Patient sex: F
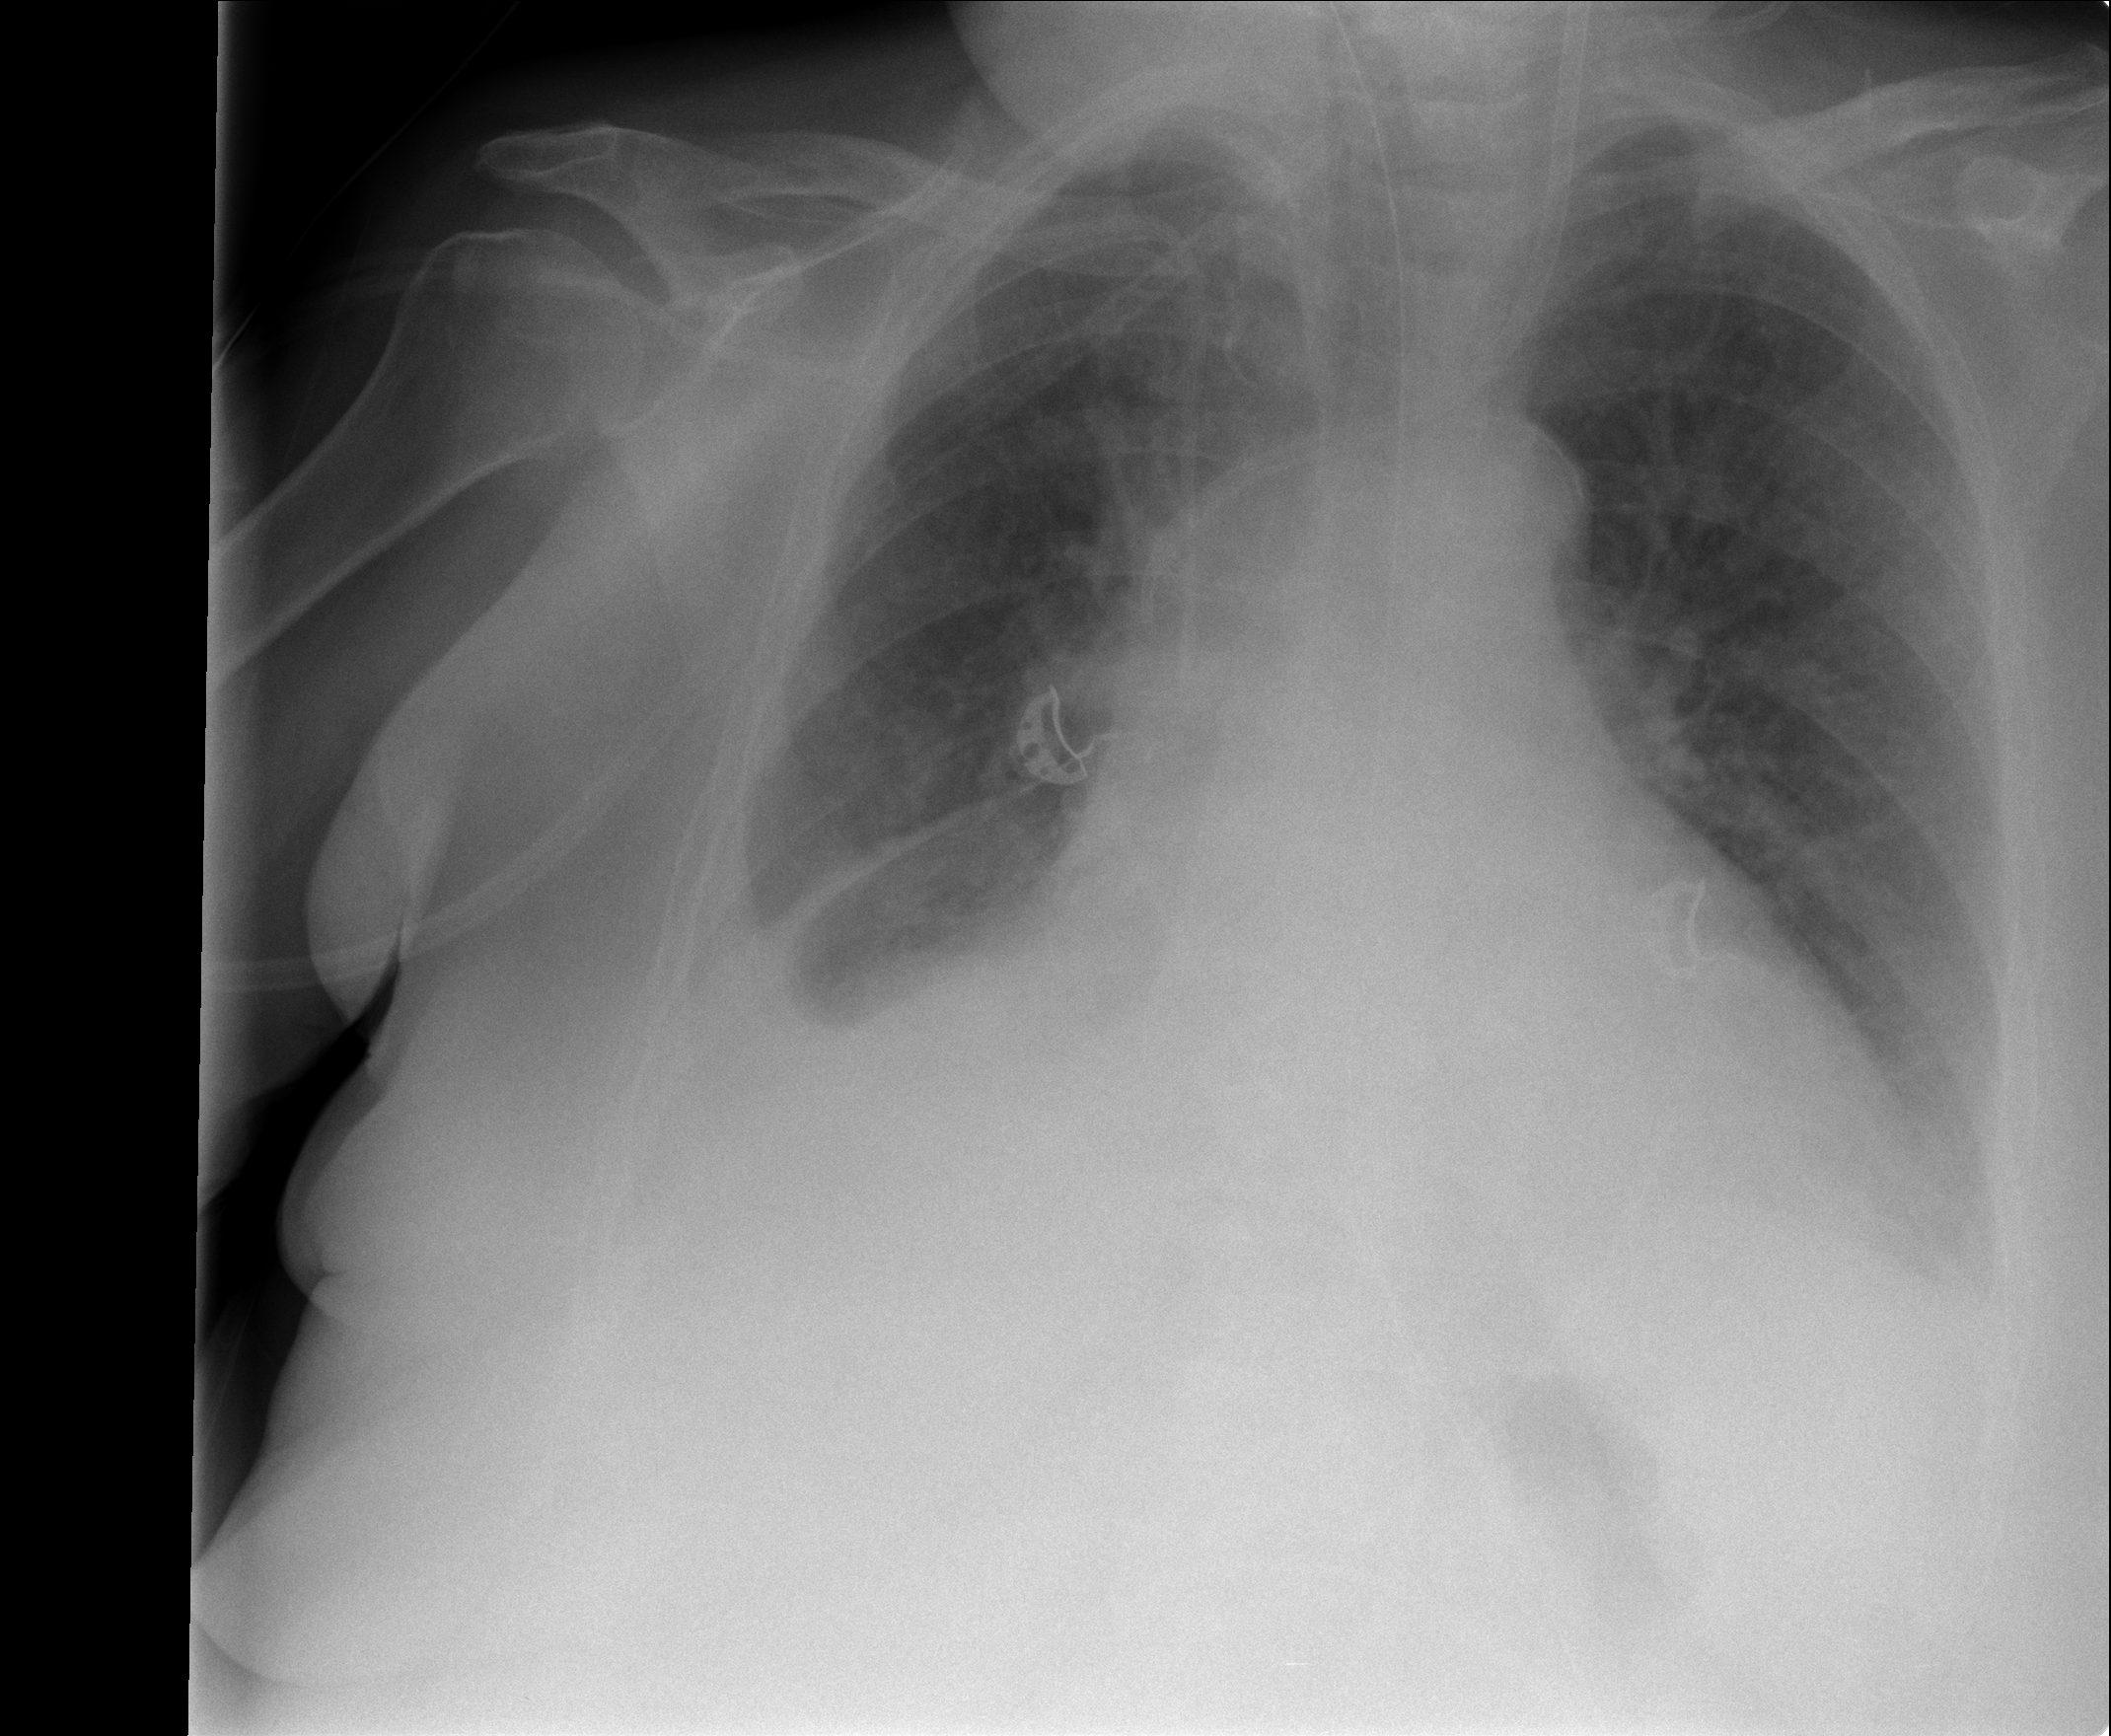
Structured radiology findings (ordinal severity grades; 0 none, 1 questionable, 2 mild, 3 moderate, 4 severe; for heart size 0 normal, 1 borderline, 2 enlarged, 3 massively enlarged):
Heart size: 2
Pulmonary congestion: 2
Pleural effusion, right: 3
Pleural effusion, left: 1
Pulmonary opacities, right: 0
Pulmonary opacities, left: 0
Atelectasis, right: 2
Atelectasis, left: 2